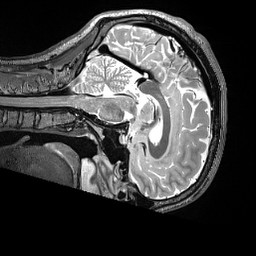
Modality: T2w
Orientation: sagittal
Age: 27
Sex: male
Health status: healthy
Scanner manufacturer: siemens
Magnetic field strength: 3 T
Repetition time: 3.2 s
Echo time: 0.563 s